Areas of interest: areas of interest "Qichang Wharf Ferry Station"
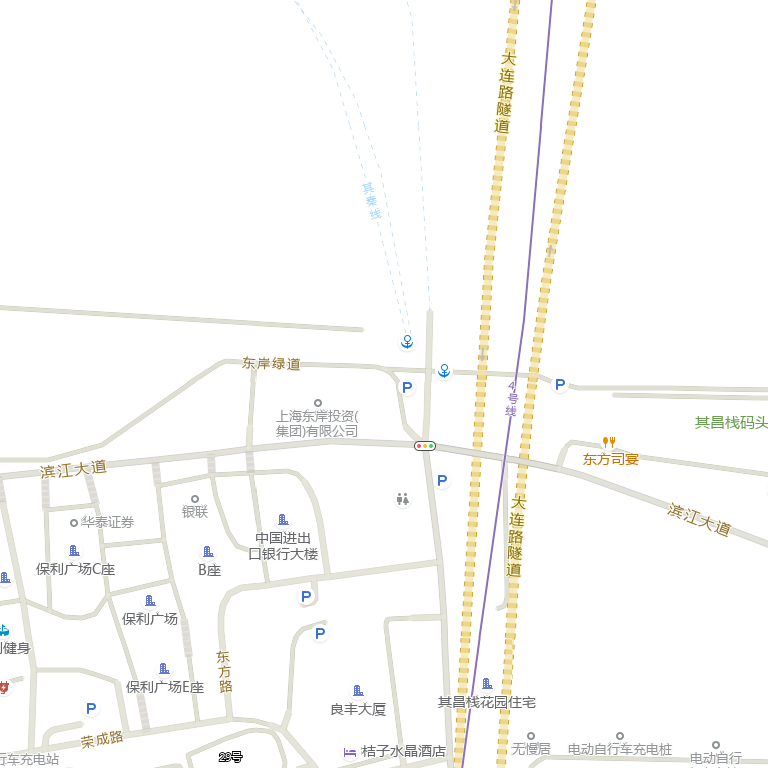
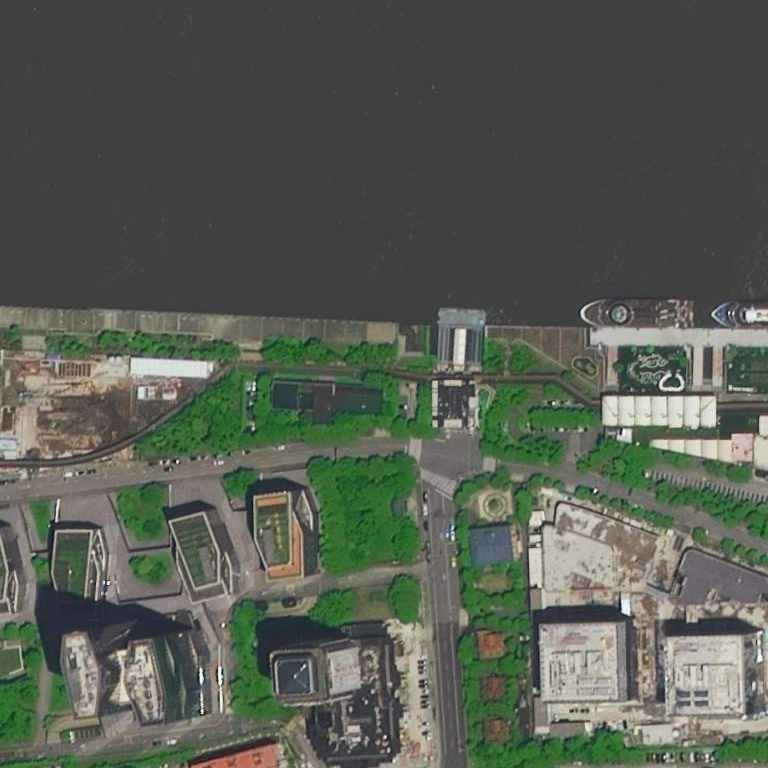